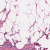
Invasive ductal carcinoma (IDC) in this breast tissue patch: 1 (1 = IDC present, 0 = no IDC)